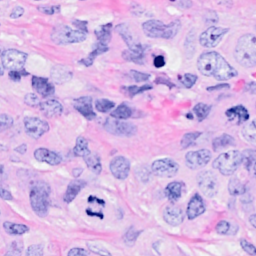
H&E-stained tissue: Breast